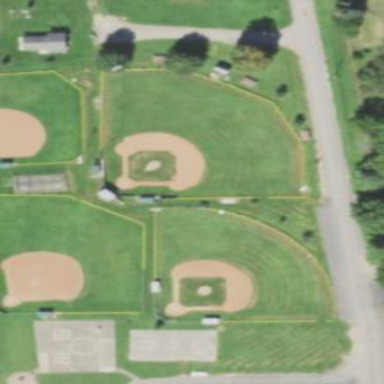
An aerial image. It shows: Baseball pitch for leisure land activities.